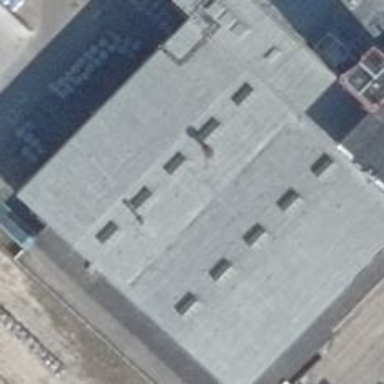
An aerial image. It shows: Industrial building with flat black roof.